Field crop: tomato
Growth stage: 2
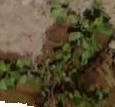
Species: portulaca